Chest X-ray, PA view. Patient: 28 years old, sex M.
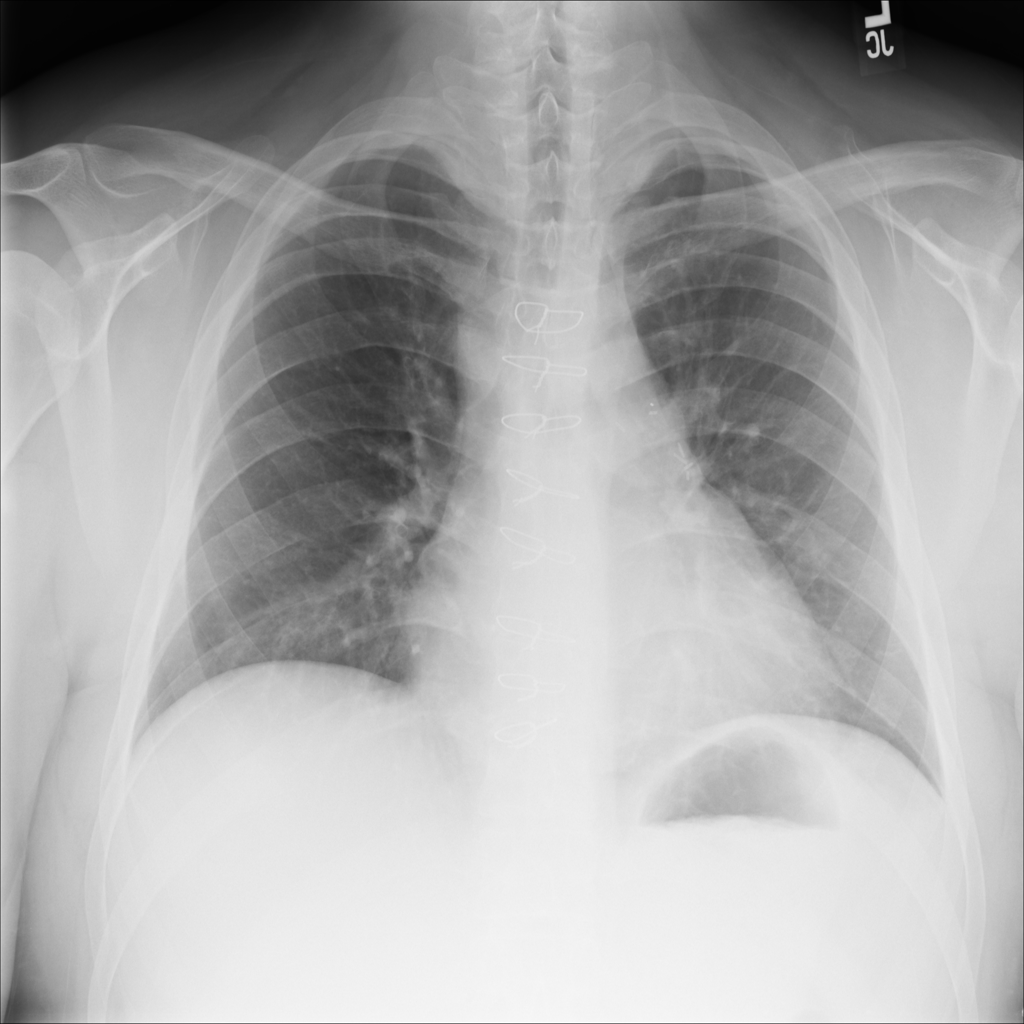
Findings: No Finding